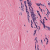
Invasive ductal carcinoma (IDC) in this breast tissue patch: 1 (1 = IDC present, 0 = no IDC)